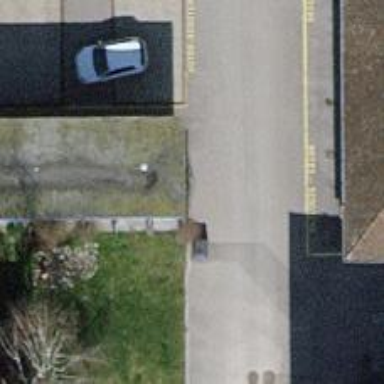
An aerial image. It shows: Pedestrian path with asphalt surface.